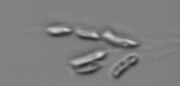
Label: Dinobryon